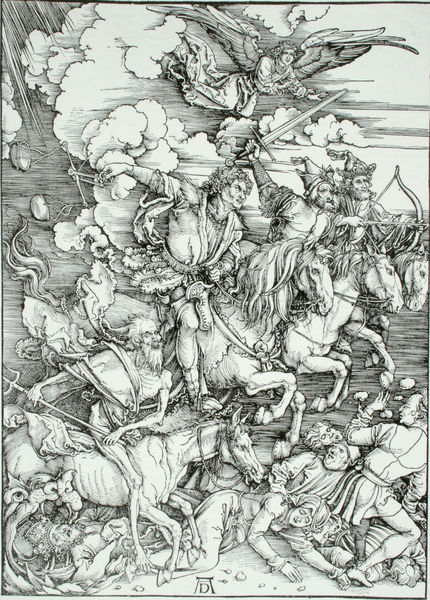
Titel: Apokalypse - Die apokalyptischen Reiter
Künstler: Albrecht Dürer
Institution: (Seriendruck)
Schlagwörter: feuer, flügel, held, himmel, kampf, körper, mann, weiß, wolken, menschen, frau, grau, hut, licht, männer, schwarz, zeichnung, tiere, wolke, bart, federn, leiche, rache, tod, tot, signatur, wind, sonne, renaissance, esel, fliegen, pferd, pferde, reiter, engel, hufe, mähne, ritt, bein, holzschnitt, bogen, krieg, schlacht, sturm, soldaten, junge, waage, strahlen, druck, schnitt, schwarzweiss, initialen, monogramm, schraffur, radierung, stich, schwert, waffen, tote, lauf, holzdruck, kreiger, allegorie, ritter, sterbende, maultier, lichtstrahlen, gerechtigkeit, apokalypse, leid, hunger, krieger, sonnenstrahlen, dürer, kupferstich, erzengel, köcher, pfeil, bogenschießen, pfeile, sense, galopp, gerippe, bogenschütze, mähnen, albrecht, albrecht dürer, jadg, toto, sensenmann, dreizack, trias, apokaliptische reiter, apokalyptische reiter, pfeil bogen, racheengel, forke, die apokalyptischen reiter, 1500, albbrecht, fliegende reiter